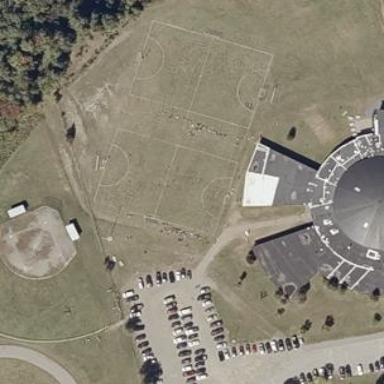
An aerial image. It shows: Field hockey pitch where players can enjoy the sport.